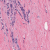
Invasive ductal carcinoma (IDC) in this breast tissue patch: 0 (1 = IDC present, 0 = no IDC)